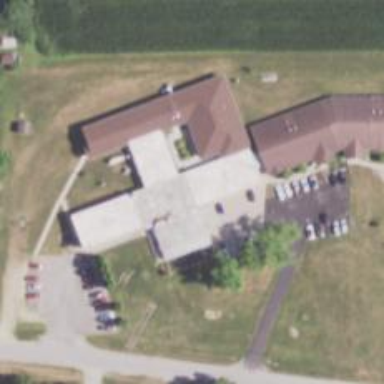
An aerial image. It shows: Nursing home.